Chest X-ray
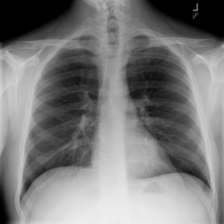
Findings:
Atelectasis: negative
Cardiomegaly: positive
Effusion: negative
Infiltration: negative
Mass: negative
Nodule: negative
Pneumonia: negative
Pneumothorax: negative
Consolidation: negative
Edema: negative
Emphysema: negative
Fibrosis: negative
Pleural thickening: negative
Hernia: negative